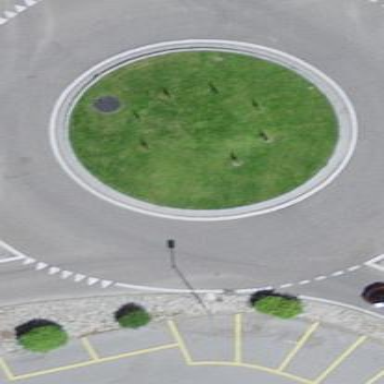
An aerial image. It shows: Secondary road made of asphalt leading to roundabout.